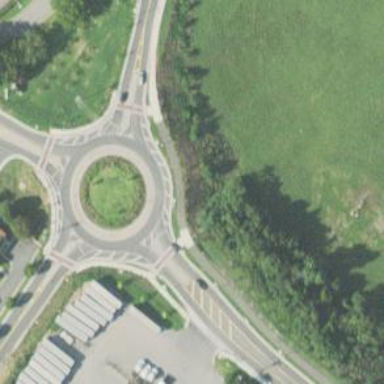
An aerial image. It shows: Marked crossing on cycleway.